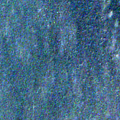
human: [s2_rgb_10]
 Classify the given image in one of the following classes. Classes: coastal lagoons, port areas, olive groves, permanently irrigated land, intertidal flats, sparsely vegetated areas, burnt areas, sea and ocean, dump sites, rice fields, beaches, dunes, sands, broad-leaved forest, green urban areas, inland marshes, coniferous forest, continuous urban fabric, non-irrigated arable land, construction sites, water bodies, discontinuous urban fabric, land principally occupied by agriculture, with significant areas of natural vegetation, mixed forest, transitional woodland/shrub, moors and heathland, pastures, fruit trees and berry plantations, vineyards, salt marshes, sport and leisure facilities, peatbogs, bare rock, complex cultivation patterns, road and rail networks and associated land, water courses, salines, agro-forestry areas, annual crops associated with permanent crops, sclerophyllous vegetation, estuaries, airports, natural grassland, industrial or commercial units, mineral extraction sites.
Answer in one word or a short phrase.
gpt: water bodies